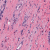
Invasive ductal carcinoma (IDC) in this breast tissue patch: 0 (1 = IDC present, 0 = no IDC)